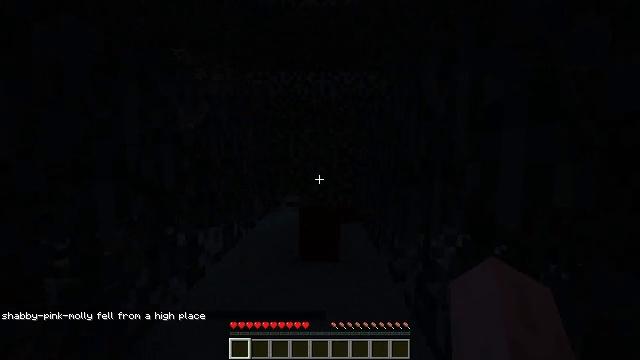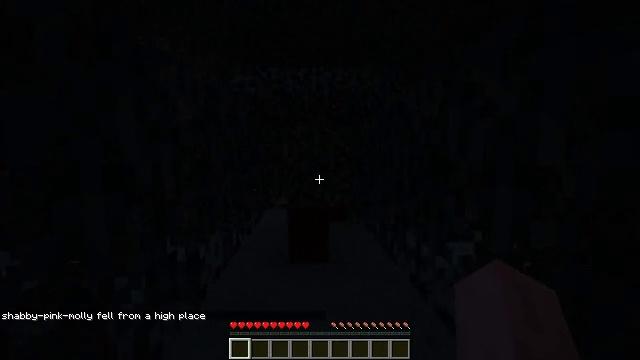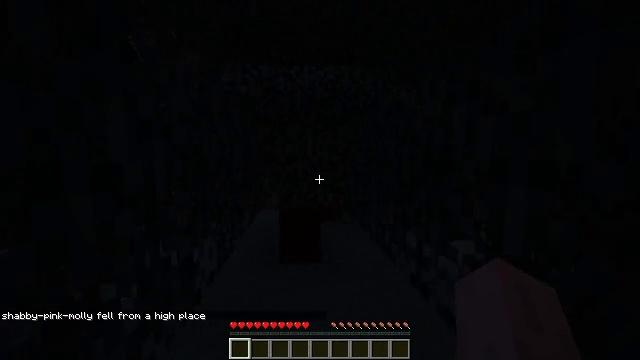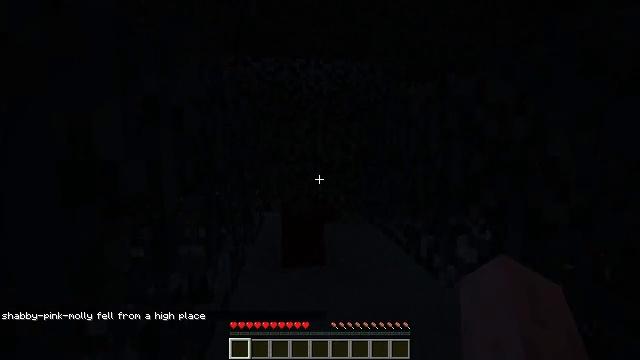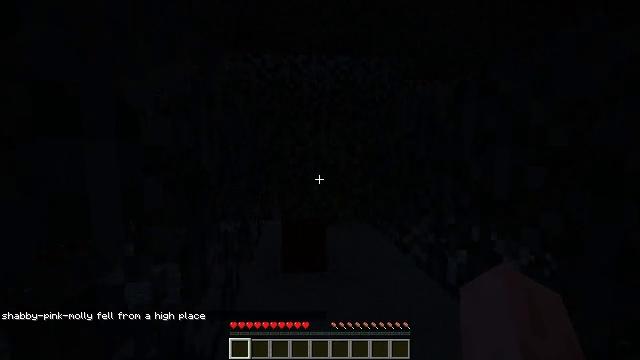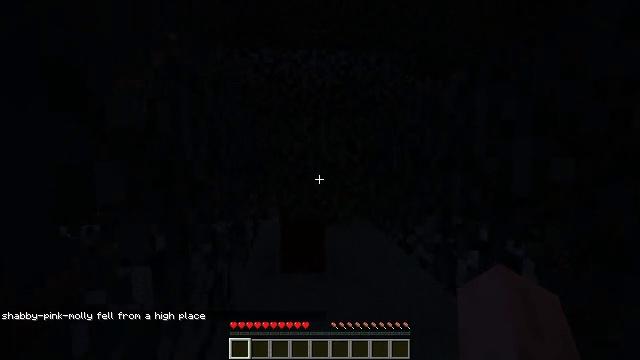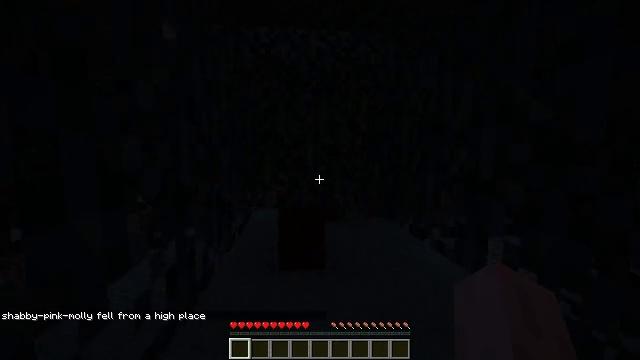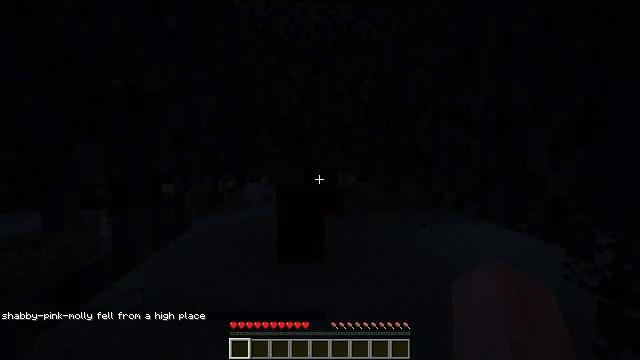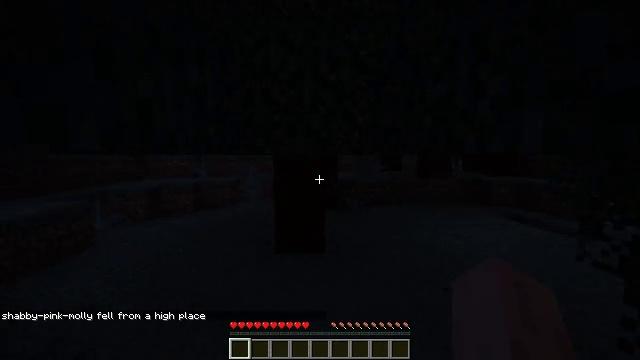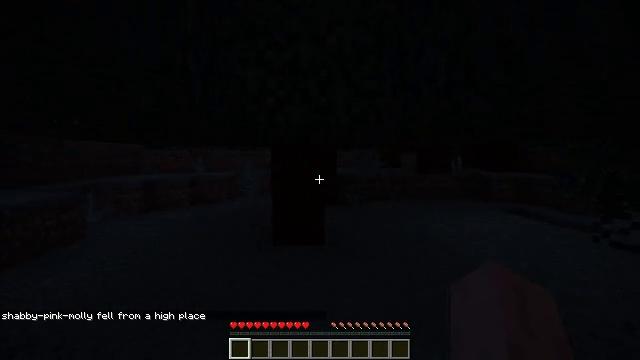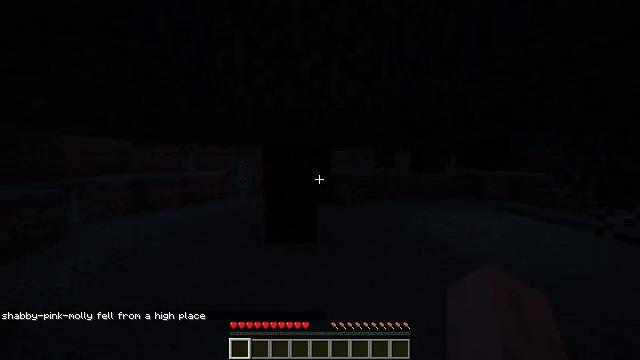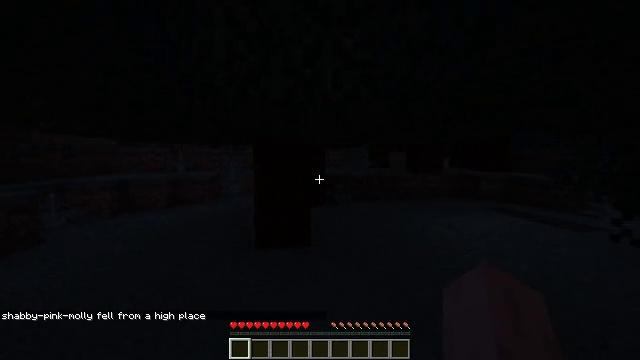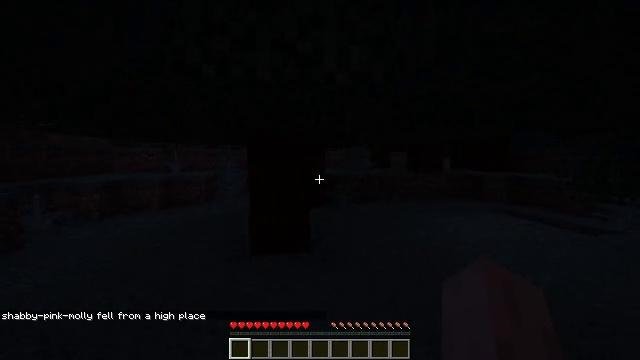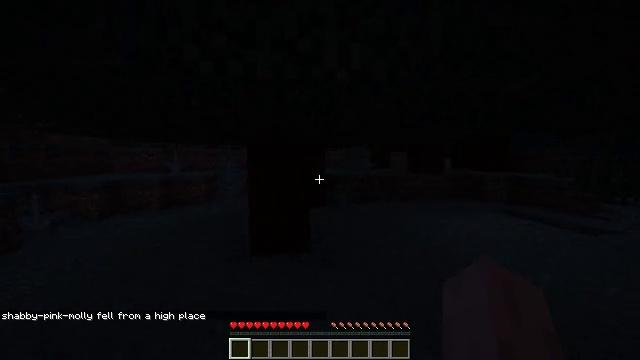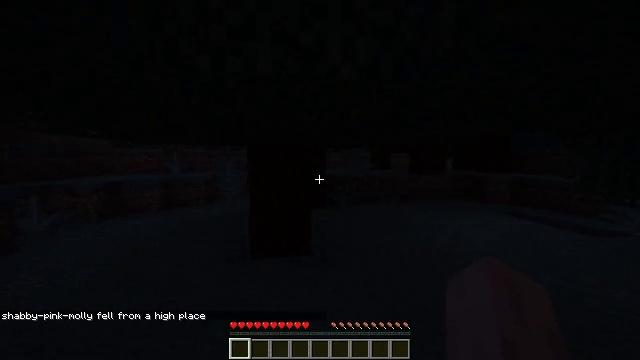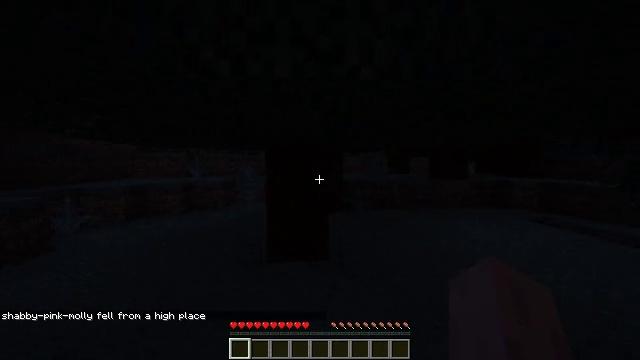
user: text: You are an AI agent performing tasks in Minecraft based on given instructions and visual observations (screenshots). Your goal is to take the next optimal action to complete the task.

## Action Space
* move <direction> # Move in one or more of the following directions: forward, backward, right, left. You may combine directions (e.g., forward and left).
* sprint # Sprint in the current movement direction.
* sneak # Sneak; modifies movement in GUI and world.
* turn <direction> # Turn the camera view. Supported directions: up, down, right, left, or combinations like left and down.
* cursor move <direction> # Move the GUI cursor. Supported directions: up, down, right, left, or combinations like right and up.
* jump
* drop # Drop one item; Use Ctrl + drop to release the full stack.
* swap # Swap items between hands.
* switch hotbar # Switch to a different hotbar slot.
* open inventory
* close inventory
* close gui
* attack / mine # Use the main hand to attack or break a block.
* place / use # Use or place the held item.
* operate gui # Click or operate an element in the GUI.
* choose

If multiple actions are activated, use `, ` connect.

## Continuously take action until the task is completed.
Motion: motion action
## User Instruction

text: Harvest the spruce log from a tree trunk.
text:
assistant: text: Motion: move forward and move left, turn right
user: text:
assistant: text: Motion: move forward and move left, turn right
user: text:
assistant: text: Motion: move forward, turn right
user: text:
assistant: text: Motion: move forward
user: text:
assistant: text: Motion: move forward
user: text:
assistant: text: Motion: move forward
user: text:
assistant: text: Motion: move forward
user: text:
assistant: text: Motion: move forward
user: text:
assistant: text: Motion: move forward
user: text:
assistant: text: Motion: move forward, turn right
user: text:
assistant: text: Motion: move forward, turn right
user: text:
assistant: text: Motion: no_op
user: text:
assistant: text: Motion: no_op
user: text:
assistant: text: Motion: no_op
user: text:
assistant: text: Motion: turn left
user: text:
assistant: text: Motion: move forward, turn left
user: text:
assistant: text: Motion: move forward
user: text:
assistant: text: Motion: move forward, attack / mine
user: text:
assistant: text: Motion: move forward, attack / mine
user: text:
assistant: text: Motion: move forward, attack / mine
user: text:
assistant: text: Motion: move forward, attack / mine
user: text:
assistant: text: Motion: attack / mine
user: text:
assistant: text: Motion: attack / mine
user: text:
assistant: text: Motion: attack / mine
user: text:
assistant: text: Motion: attack / mine
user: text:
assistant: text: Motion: attack / mine
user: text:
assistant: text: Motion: attack / mine
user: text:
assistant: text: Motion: attack / mine
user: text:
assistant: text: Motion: attack / mine
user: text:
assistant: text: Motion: move forward, attack / mine